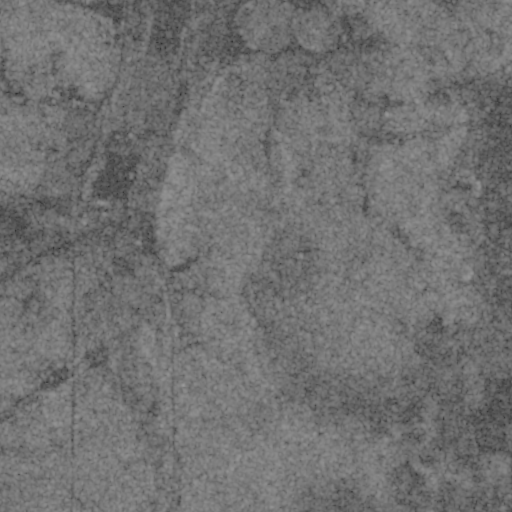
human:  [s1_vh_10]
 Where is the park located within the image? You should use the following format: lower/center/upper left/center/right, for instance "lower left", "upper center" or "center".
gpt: The park is located in the upper center of the image.
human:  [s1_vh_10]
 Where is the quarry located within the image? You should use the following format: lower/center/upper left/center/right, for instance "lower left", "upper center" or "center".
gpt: There is no quarry in the image.

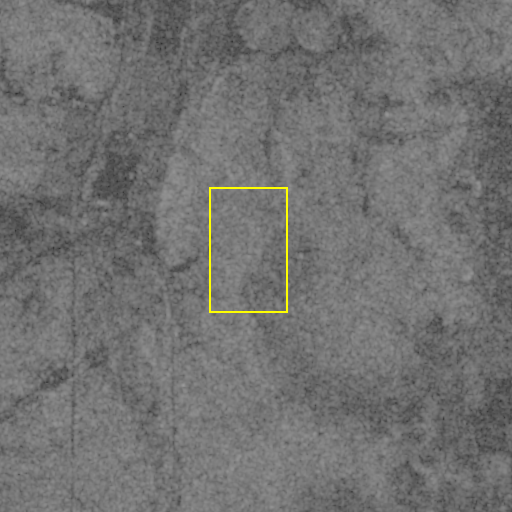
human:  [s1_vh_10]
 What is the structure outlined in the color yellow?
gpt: There is no yellow outline.
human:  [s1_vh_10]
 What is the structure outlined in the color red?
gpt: There is no structure outlined in red.